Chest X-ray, AP view. Patient: 26 years old, sex M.
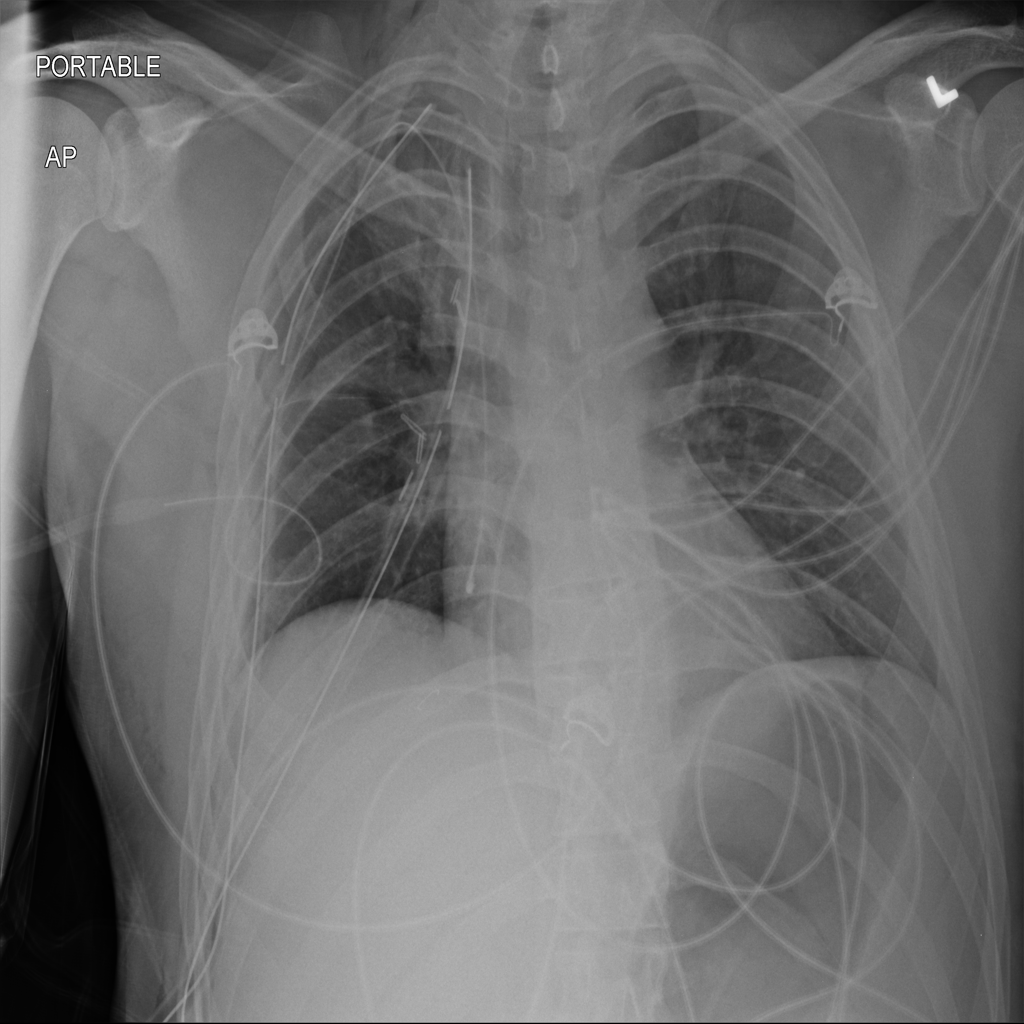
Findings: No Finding